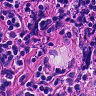
Metastatic tissue present: no